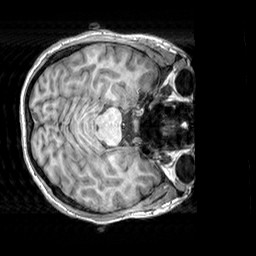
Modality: T1w
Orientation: axial
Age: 30
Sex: female
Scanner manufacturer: siemens
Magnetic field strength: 3 T
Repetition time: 2.3 s
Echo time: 0.00303 s